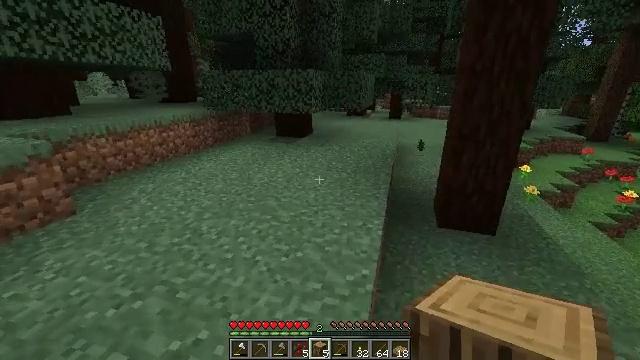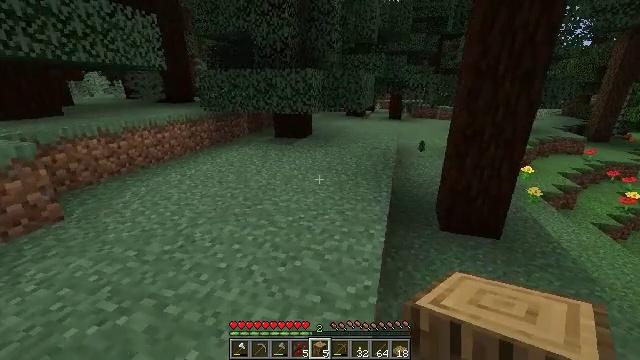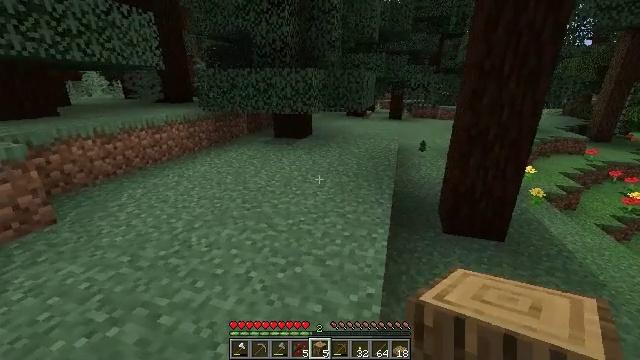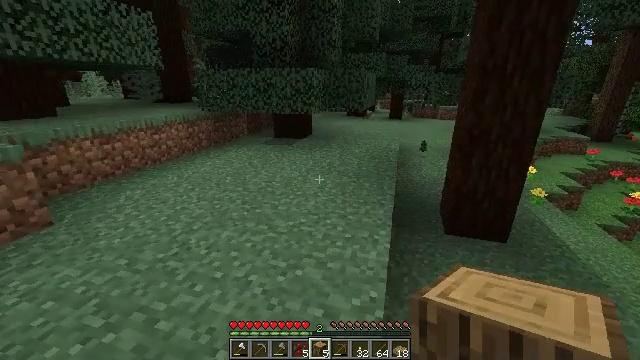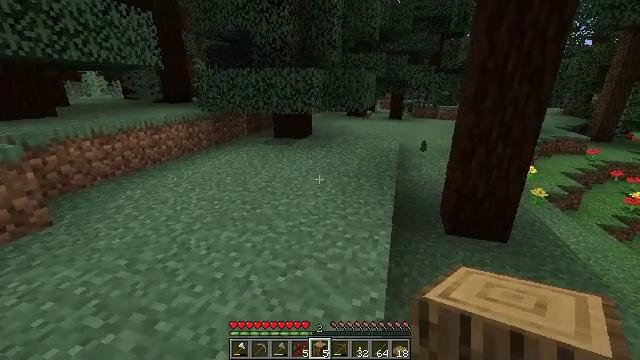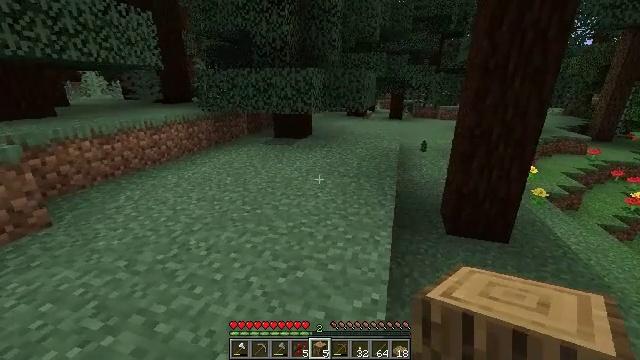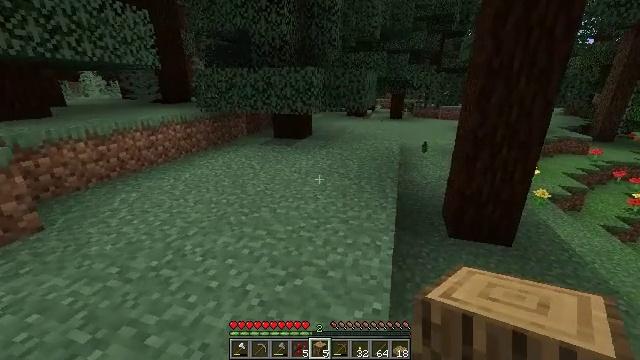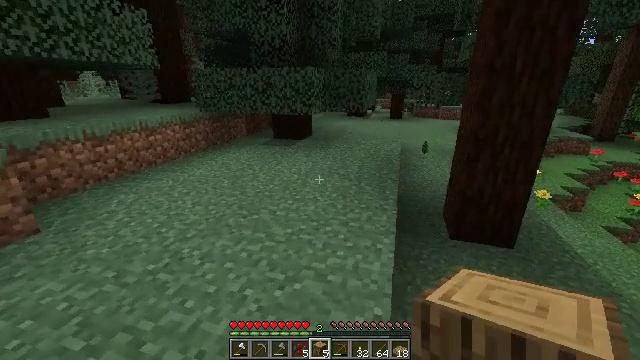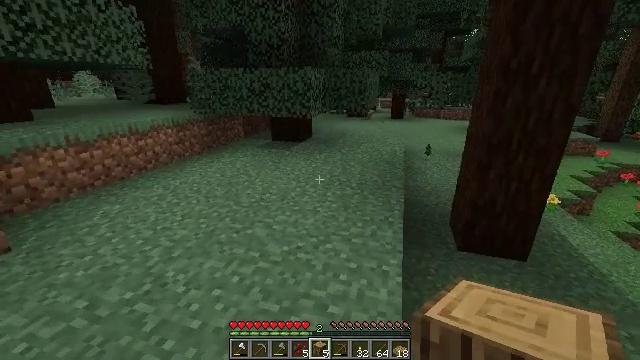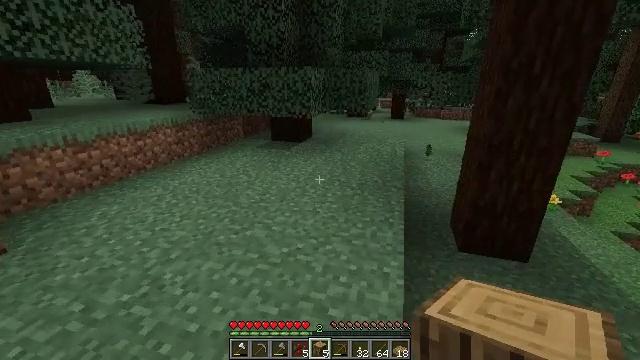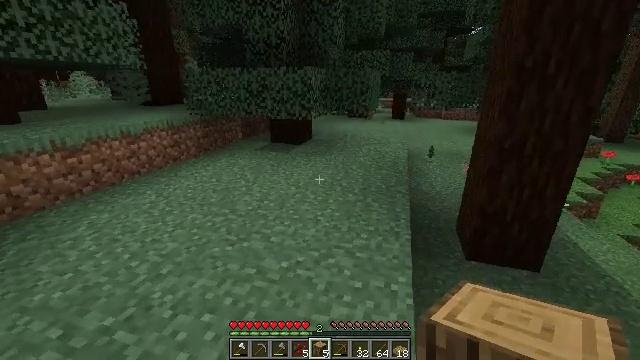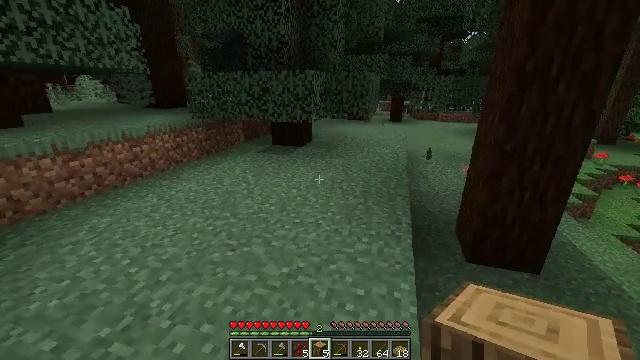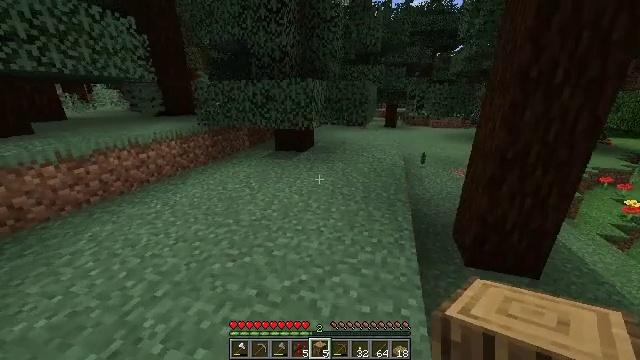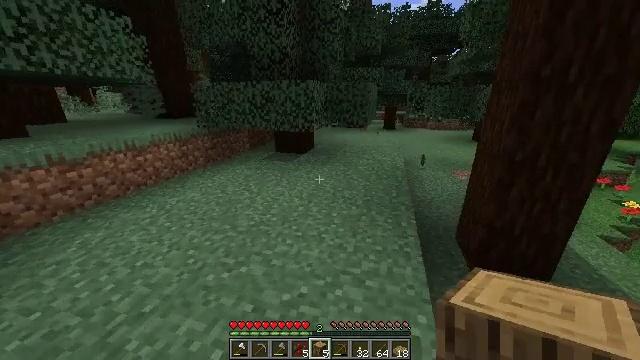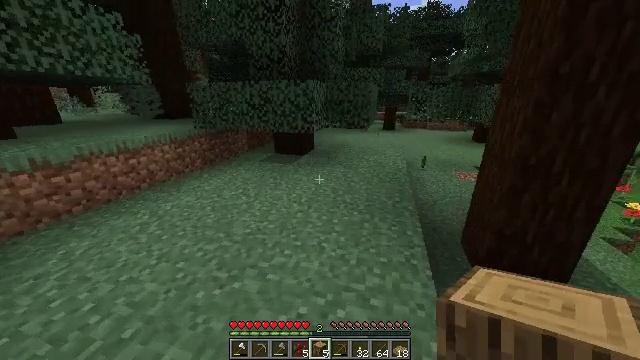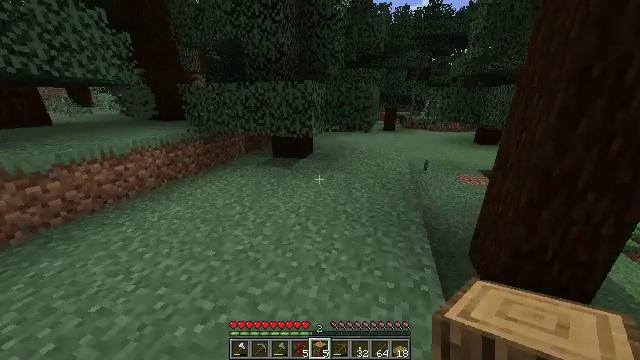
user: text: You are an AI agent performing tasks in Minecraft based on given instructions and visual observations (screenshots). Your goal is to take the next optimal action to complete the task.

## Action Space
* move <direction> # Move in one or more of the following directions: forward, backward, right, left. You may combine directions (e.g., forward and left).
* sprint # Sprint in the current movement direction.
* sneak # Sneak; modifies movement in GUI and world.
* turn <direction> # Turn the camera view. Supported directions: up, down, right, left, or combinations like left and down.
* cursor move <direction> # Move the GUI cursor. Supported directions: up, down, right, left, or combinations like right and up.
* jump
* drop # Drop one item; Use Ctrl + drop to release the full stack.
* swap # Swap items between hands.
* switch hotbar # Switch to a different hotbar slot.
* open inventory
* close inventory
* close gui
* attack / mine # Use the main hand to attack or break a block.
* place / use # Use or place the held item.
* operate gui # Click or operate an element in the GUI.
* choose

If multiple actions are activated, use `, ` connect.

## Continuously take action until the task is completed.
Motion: motion action
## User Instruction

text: Kill the sheep.
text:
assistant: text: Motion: no_op
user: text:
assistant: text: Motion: no_op
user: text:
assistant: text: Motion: no_op
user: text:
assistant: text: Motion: no_op
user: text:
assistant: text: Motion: no_op
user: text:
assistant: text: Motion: move forward
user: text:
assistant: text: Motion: move forward
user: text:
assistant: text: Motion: move forward
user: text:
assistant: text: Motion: no_op
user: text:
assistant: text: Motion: move forward
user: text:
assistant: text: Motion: move forward
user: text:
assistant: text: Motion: move forward
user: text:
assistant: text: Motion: move forward
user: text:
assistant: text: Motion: move forward
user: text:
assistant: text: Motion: move forward
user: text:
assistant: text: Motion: move forward, switch to hotbar 1
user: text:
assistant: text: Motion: move forward, switch to hotbar 1
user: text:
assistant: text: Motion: move forward, switch to hotbar 1
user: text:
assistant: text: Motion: move forward, turn right, switch to hotbar 1
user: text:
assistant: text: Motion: move forward, turn right
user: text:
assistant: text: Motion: move forward, turn right
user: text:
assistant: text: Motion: move forward, turn right
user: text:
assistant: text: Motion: move forward
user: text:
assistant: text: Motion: move forward
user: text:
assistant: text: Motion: move forward
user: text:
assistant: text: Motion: move forward, turn right
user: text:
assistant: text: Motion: move forward, turn right
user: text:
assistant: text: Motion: move forward, turn right
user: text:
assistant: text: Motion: move forward, turn right
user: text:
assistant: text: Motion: move forward, turn right